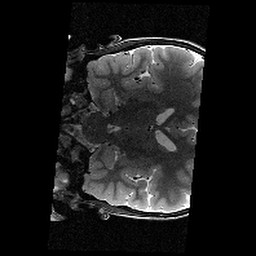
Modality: T2w
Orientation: coronal
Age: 9
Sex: male
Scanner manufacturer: siemens
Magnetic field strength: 3 T
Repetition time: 9.23 s
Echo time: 0.067 s